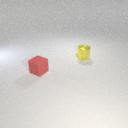
small red rubber cube in front of small yellow metal cylinder